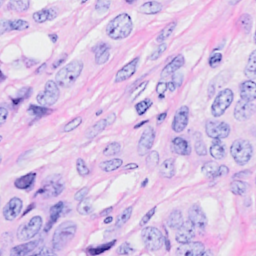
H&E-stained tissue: Breast